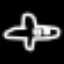
Label: airplane